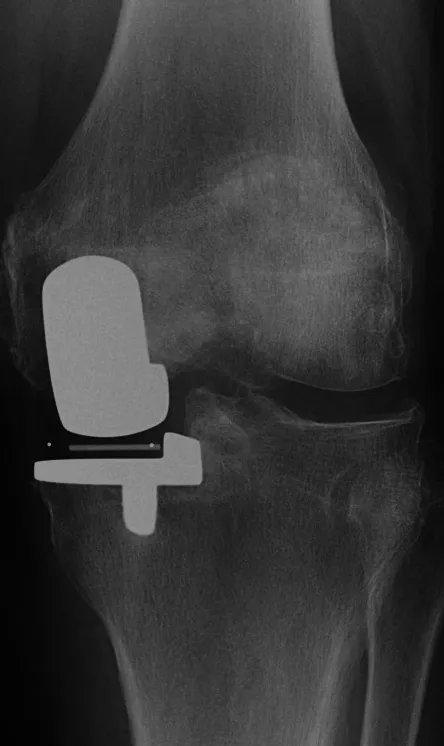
Radiography at three months postoperatively.
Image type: radiology (x_ray)